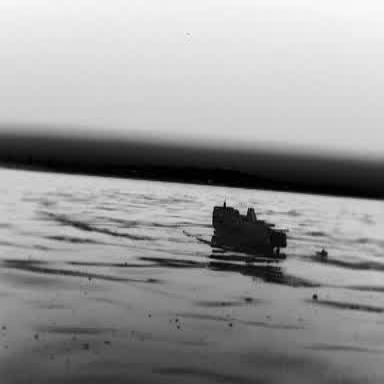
There is a container_ship in the infrared image.